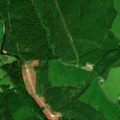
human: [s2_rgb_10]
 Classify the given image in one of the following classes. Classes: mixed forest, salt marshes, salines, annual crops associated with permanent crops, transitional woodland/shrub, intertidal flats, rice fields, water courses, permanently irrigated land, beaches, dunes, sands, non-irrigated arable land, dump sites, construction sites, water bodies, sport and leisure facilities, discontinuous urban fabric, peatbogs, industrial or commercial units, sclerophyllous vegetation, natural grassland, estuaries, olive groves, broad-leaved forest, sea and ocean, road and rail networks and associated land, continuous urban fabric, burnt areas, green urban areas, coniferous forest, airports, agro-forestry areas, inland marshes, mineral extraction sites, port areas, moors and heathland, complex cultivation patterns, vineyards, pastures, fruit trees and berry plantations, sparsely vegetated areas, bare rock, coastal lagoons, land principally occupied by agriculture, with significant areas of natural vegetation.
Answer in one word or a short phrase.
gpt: pastures, broad-leaved forest, coniferous forest